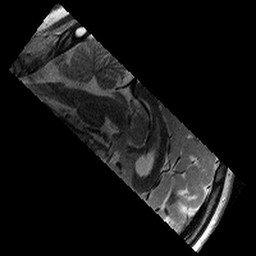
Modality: T2w
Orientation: sagittal
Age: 13
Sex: male
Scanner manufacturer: siemens
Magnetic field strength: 3 T
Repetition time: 9.23 s
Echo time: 0.067 s